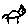
Label: cat